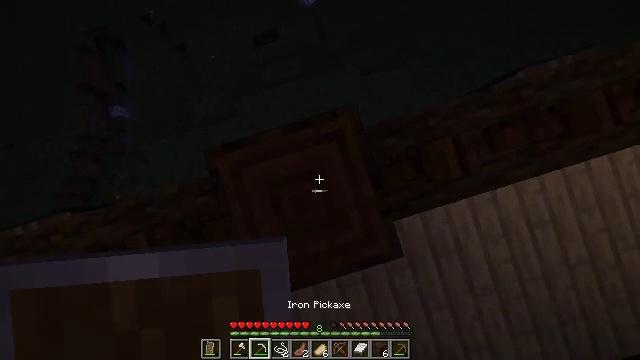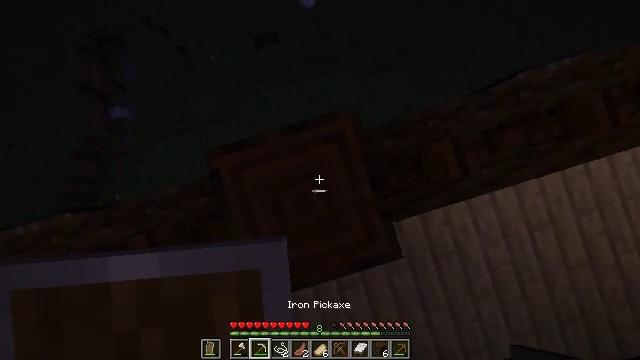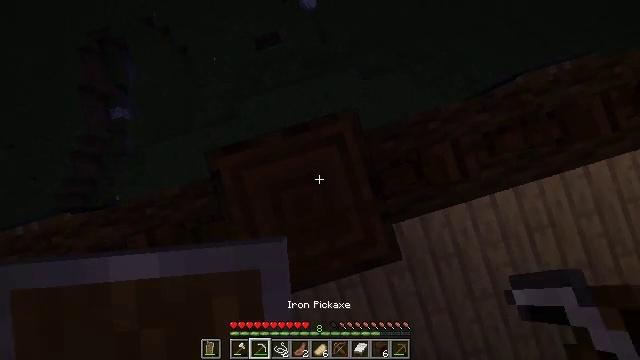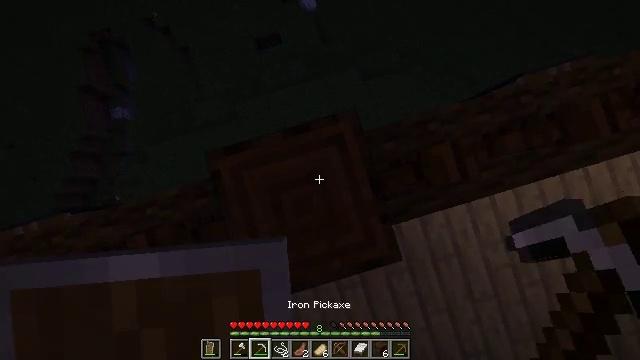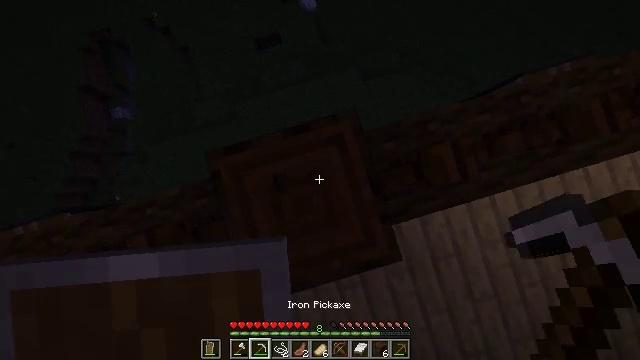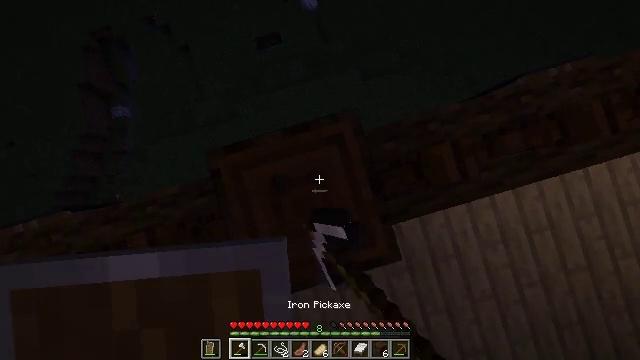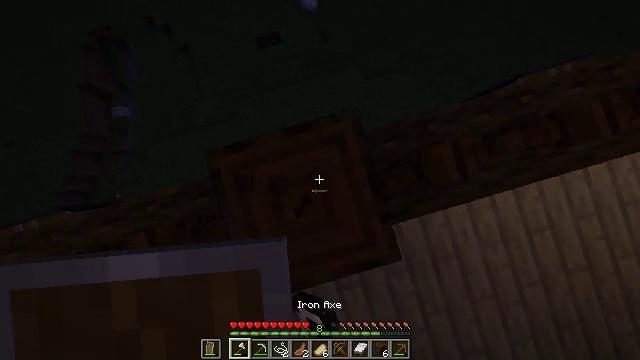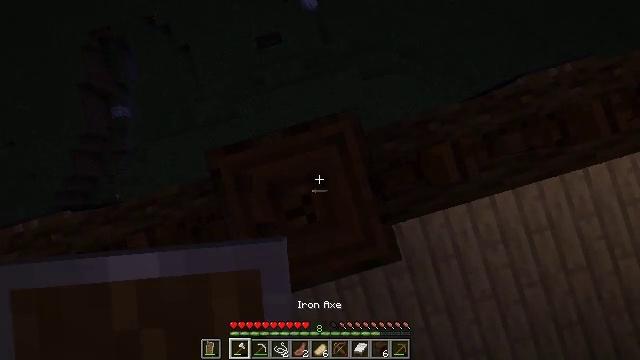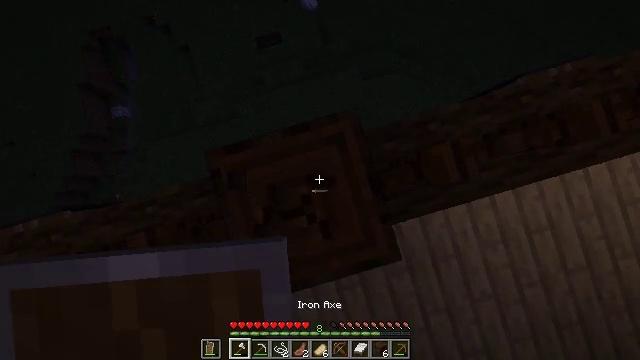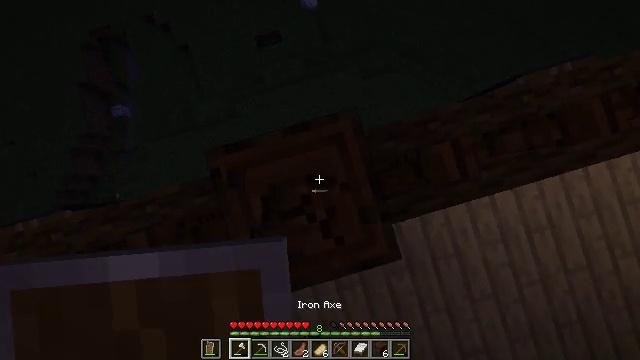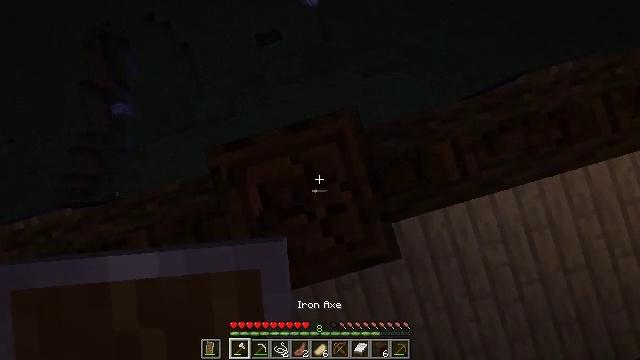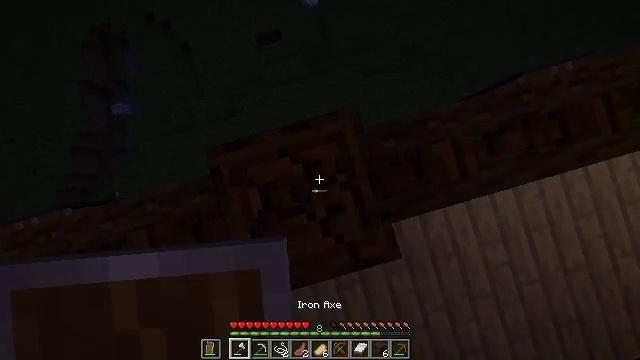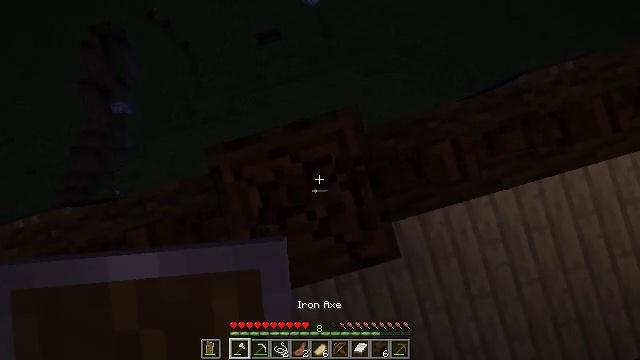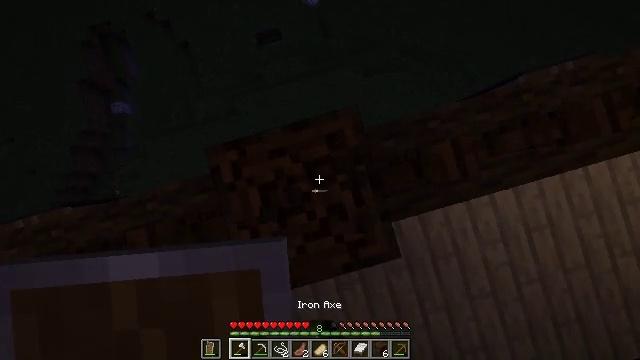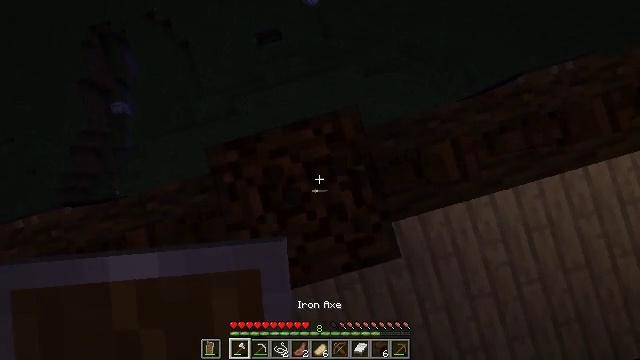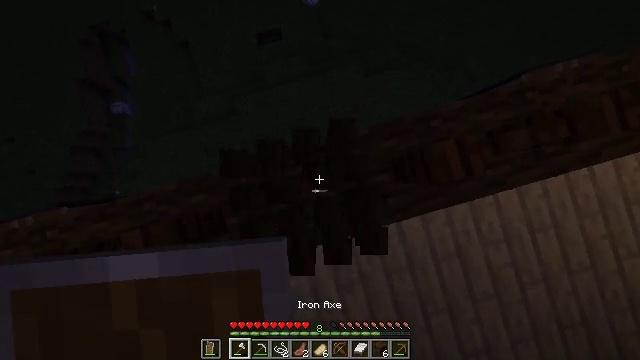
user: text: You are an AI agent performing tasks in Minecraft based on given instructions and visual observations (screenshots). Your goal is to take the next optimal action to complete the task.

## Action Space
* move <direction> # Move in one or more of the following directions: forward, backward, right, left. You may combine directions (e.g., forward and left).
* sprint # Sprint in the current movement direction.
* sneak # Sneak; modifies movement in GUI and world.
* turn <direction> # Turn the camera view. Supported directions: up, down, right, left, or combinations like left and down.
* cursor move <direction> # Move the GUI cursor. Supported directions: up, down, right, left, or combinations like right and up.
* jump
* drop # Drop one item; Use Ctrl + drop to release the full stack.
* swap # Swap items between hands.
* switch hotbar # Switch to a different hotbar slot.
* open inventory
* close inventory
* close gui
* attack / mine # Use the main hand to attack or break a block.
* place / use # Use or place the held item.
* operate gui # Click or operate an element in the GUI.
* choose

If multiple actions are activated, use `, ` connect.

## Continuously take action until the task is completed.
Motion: motion action
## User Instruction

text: Break the dark oak log in the forest.
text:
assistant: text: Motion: no_op
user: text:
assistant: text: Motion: no_op
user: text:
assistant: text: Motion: no_op
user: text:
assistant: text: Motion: attack / mine
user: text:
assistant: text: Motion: attack / mine, switch to hotbar 1
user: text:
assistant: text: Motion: attack / mine, switch to hotbar 1
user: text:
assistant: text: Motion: attack / mine, switch to hotbar 1
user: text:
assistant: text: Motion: attack / mine
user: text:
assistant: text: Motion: attack / mine
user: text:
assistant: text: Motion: attack / mine
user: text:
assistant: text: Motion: attack / mine
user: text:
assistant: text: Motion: attack / mine
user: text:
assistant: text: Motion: attack / mine
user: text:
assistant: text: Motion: attack / mine
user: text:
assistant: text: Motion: attack / mine
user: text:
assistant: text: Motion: attack / mine
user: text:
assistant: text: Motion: attack / mine
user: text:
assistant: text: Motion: attack / mine
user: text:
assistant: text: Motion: attack / mine
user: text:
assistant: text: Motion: attack / mine
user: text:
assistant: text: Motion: attack / mine